Aerial crown-view tile of a tropical tree (Barro Colorado Island, Panama), acquired 20250217:
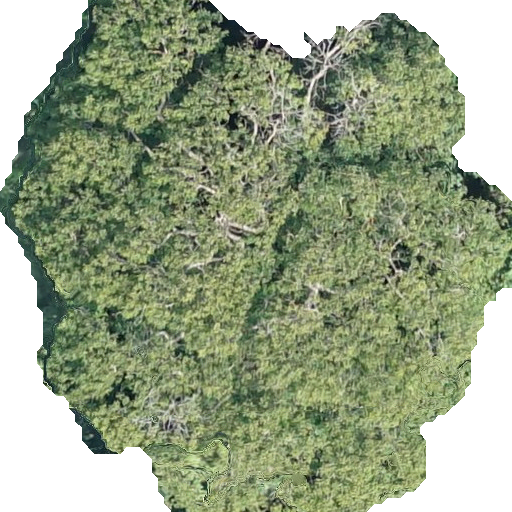
Species: Astronium graveolens
GBIF accepted scientific name: Astronium graveolens
Crown area: 305.716 m²